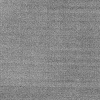
Atmospheric dust classification: dusty